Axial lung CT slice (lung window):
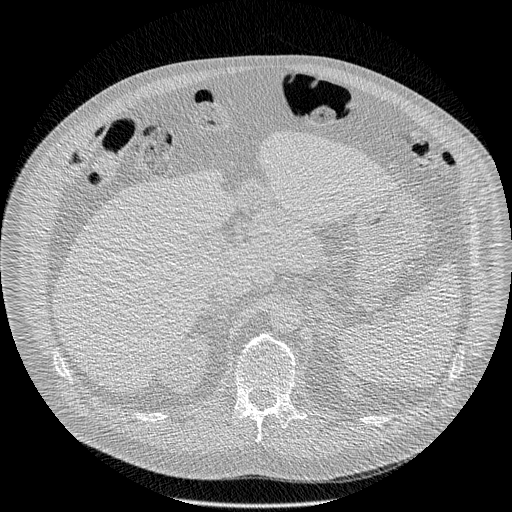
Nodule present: no